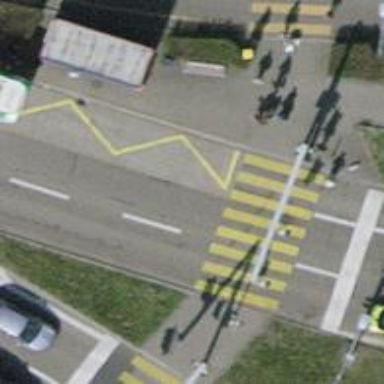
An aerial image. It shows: Road with traffic signals and zebra crossing with traffic signals.